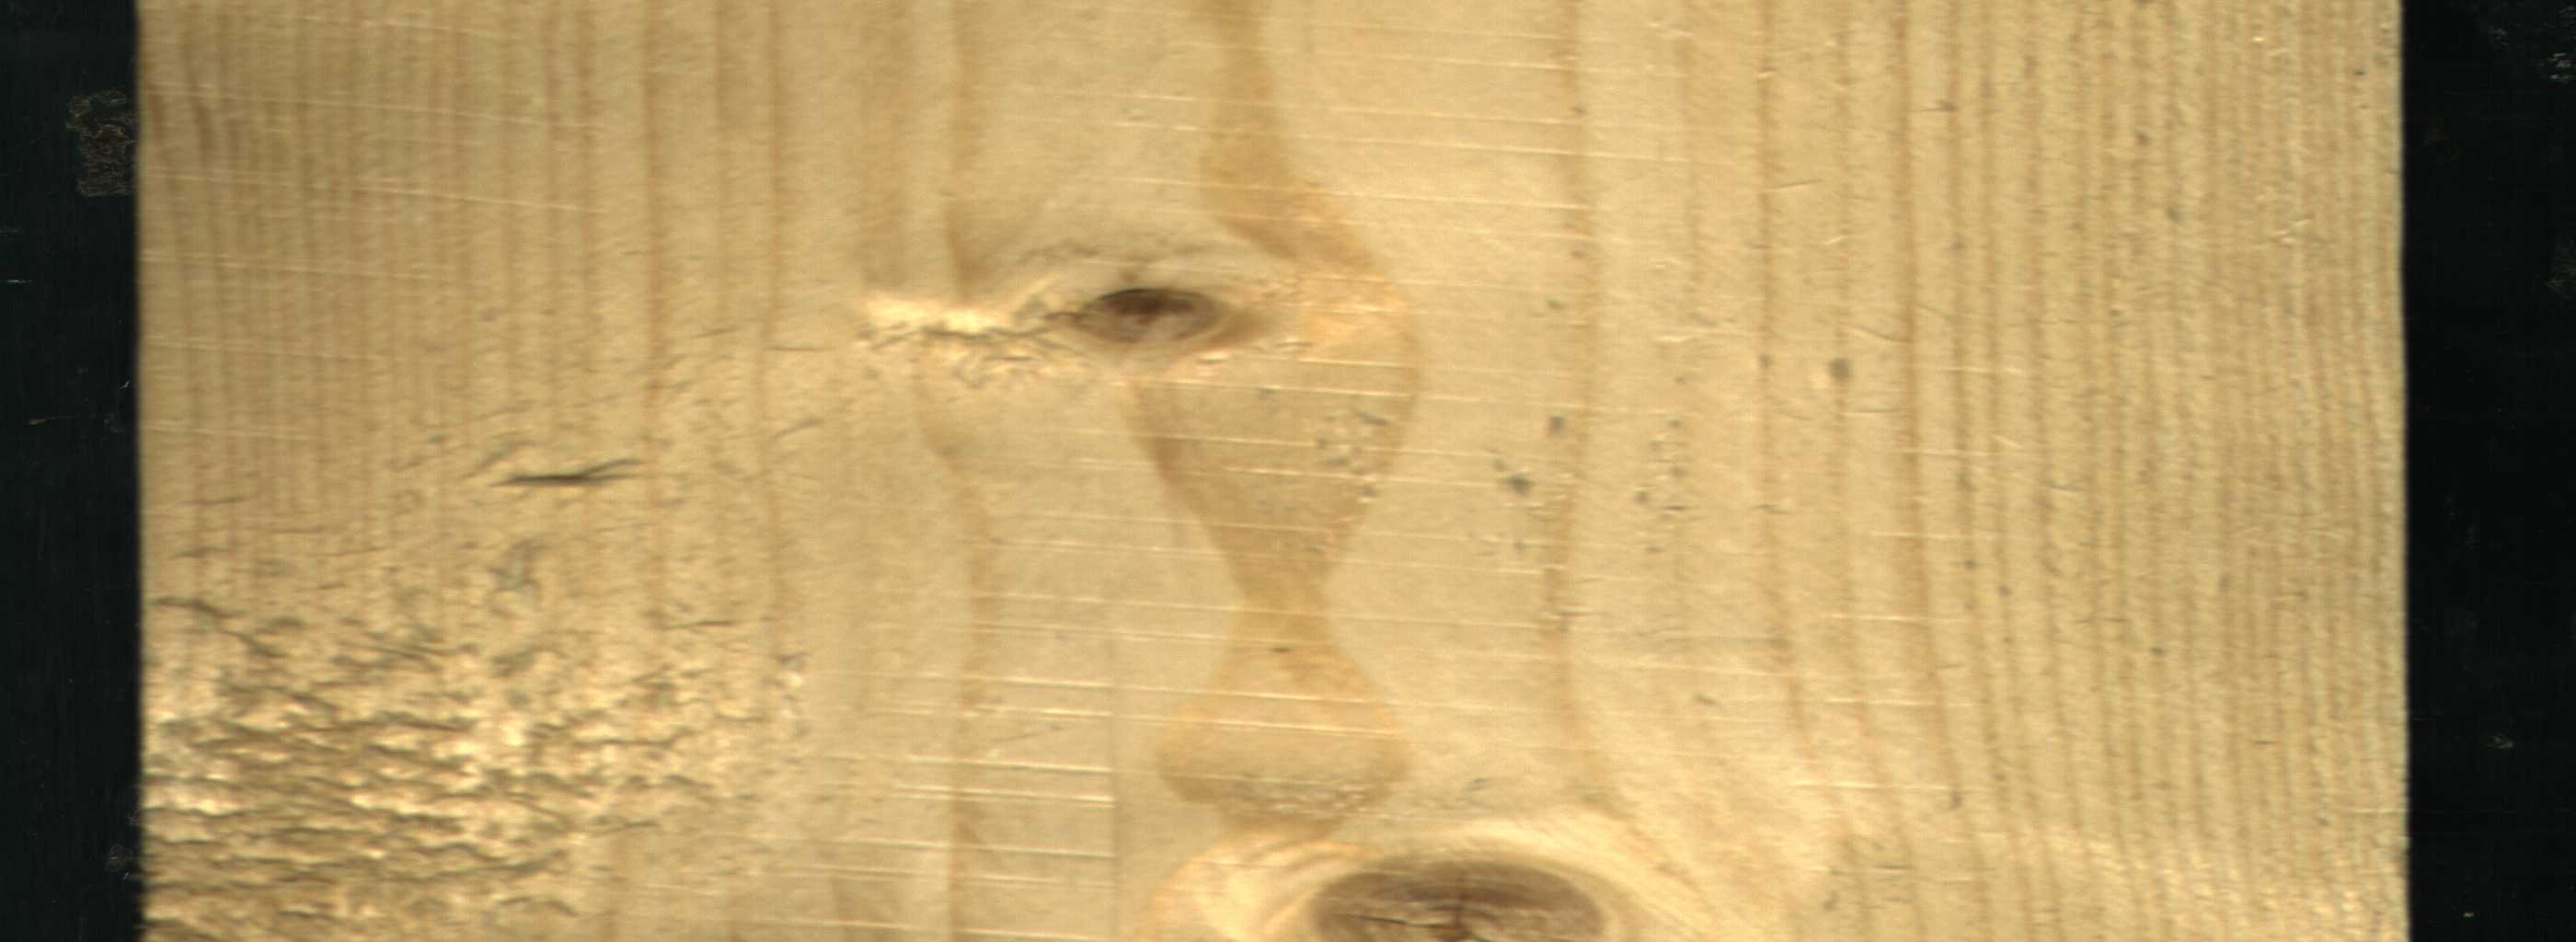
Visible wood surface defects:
knot_with_crack
Live_Knot